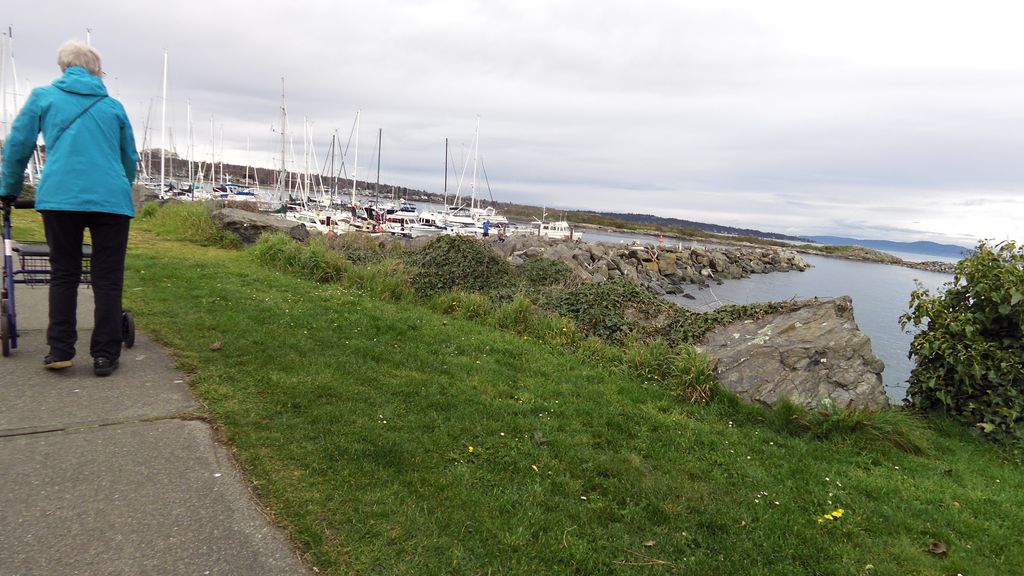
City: victoria